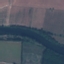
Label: River